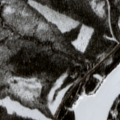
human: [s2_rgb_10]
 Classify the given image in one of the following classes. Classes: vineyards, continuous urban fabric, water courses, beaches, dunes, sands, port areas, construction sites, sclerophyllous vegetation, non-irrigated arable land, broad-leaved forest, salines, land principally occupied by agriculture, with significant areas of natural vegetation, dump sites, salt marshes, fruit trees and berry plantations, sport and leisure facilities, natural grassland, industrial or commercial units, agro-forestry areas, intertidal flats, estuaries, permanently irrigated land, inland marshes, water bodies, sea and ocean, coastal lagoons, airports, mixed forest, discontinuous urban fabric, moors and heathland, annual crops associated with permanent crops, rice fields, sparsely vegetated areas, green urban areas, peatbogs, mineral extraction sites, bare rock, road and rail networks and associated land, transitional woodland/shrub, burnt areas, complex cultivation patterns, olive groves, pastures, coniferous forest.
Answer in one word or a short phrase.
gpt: coniferous forest, mixed forest, transitional woodland/shrub, water courses